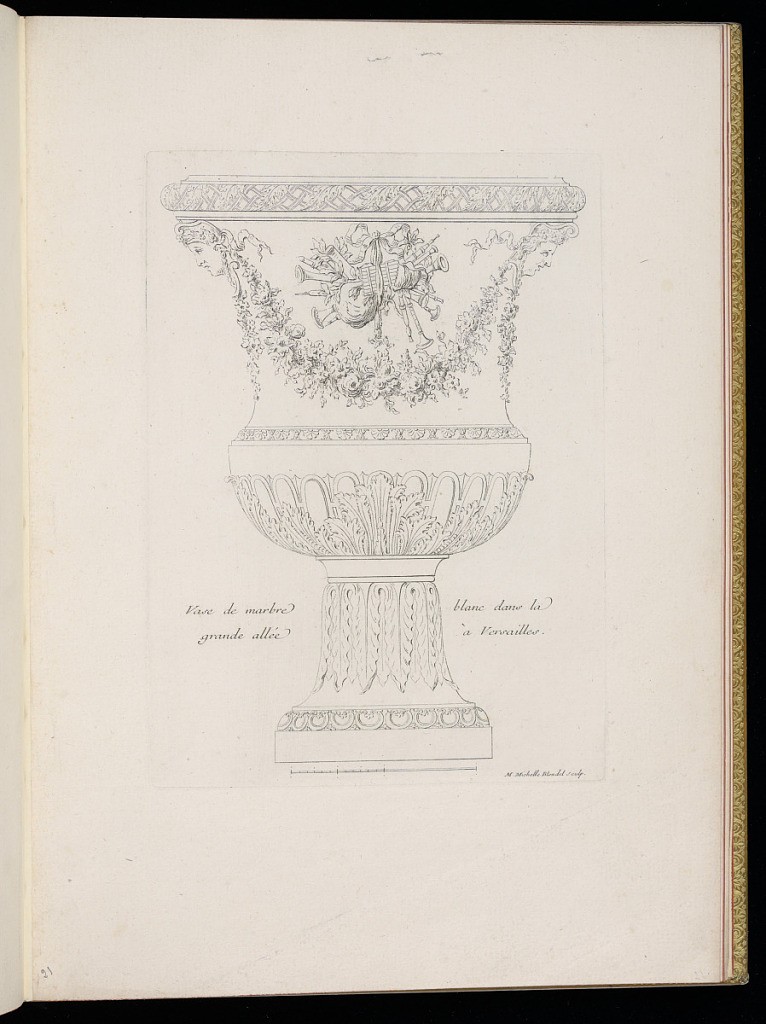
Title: Vase de marbre blanc, dans la grande allée à Versailles
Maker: Marie Michelle Blondel, French, active mid 18th century
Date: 1744–56
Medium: Etching on laid paper
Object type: Print
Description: Design for a vase form the Great Lawn in the gardens at Versailles. The body of the vase is decorated with a central trophy of musical instruments, tied together with a ribbon. Garlands of flowers hang from the mascarons on either side of the vase. Friezes include acanthus leaves, trellis, c-scrolls, and shell ornament. The lower half of the vase is decorated with fluting and acanthus leaf ornament. The description is lettered on either side of the foot of the vase, with a scale below the base. The plate is signed.